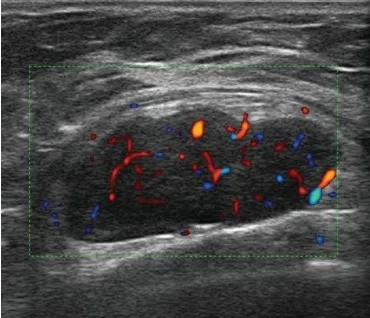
(b) Colour-Doppler shows high vascularity.
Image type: radiology (ultrasound)